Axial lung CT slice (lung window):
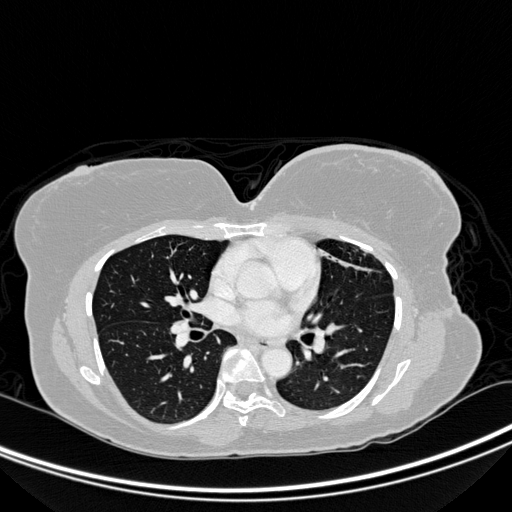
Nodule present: no